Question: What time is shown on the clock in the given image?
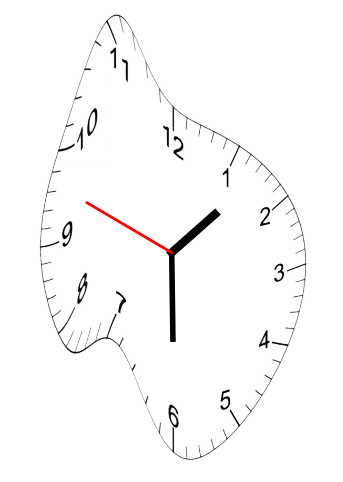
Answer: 01:29:48